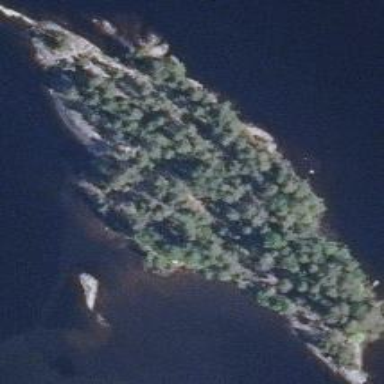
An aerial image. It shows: Islet surrounded by woodland.